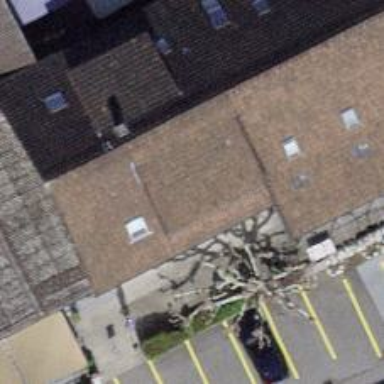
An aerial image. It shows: Restaurant.